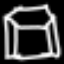
Label: octagon